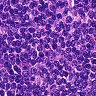
Metastatic tissue present: no